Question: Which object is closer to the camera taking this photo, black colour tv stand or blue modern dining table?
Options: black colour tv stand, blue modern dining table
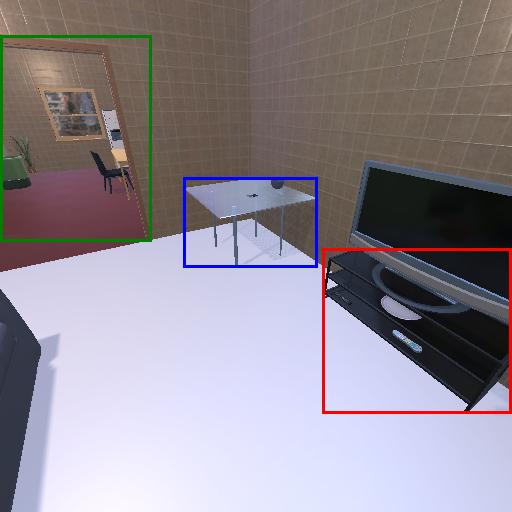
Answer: black colour tv stand